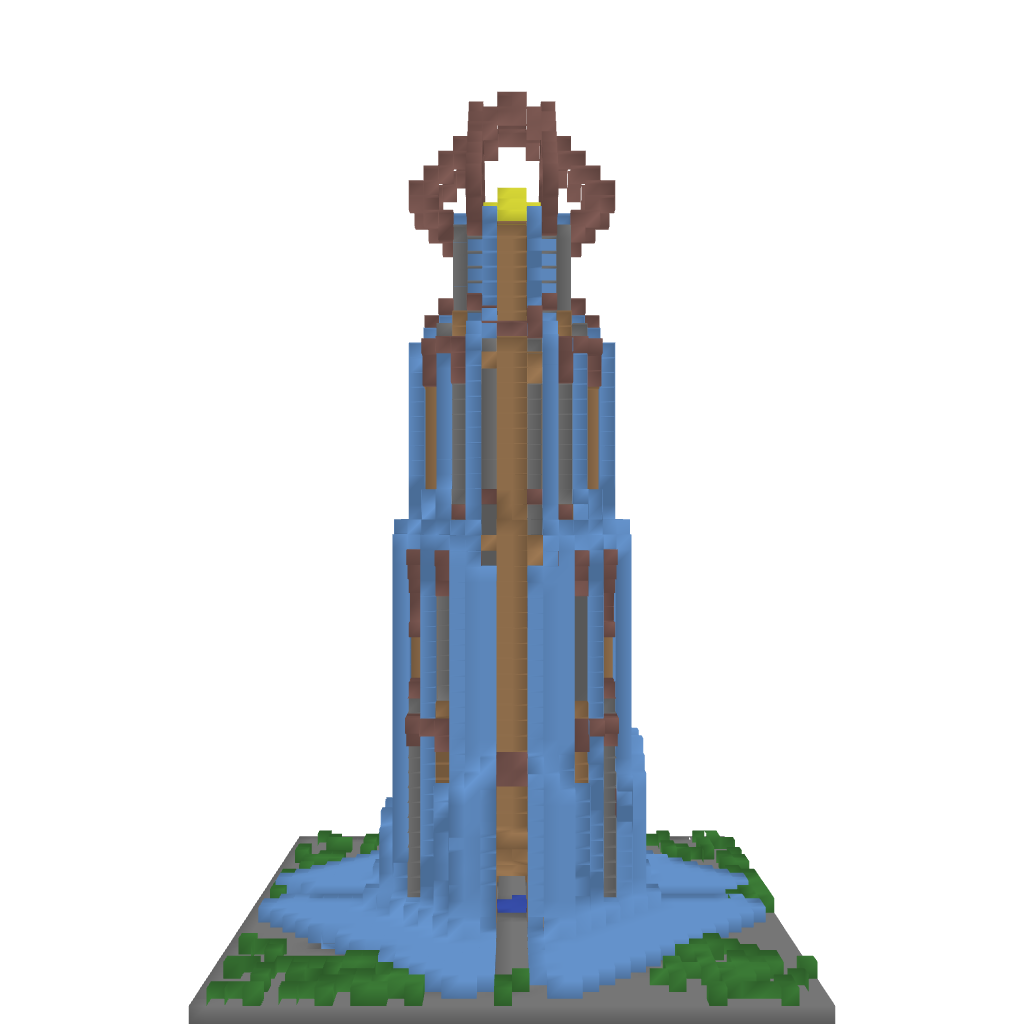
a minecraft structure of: Water Tower by iEdgy good quality